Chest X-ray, AP view. Patient: 24 years old, sex F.
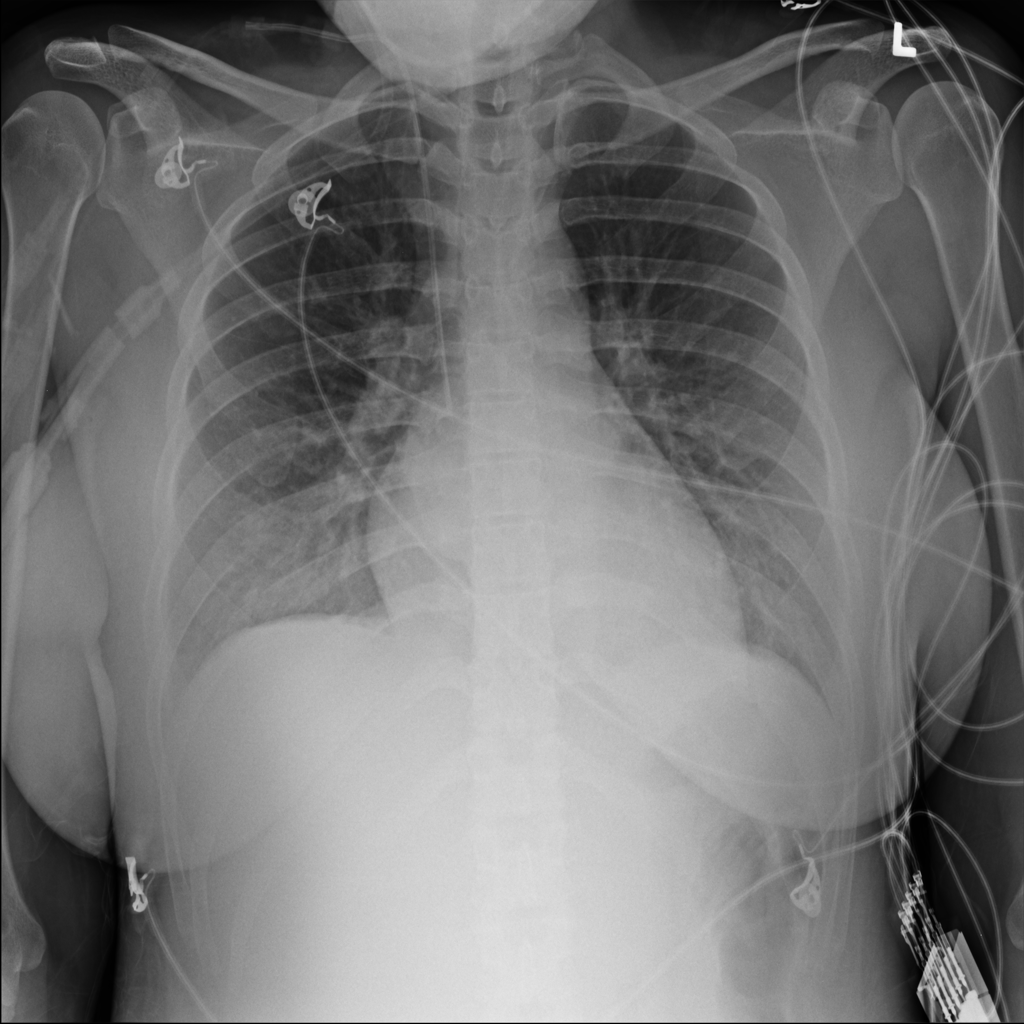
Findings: Infiltration